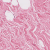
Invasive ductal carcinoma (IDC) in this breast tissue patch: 0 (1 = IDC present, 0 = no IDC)